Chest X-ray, AP view. Patient: 48 years old, sex F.
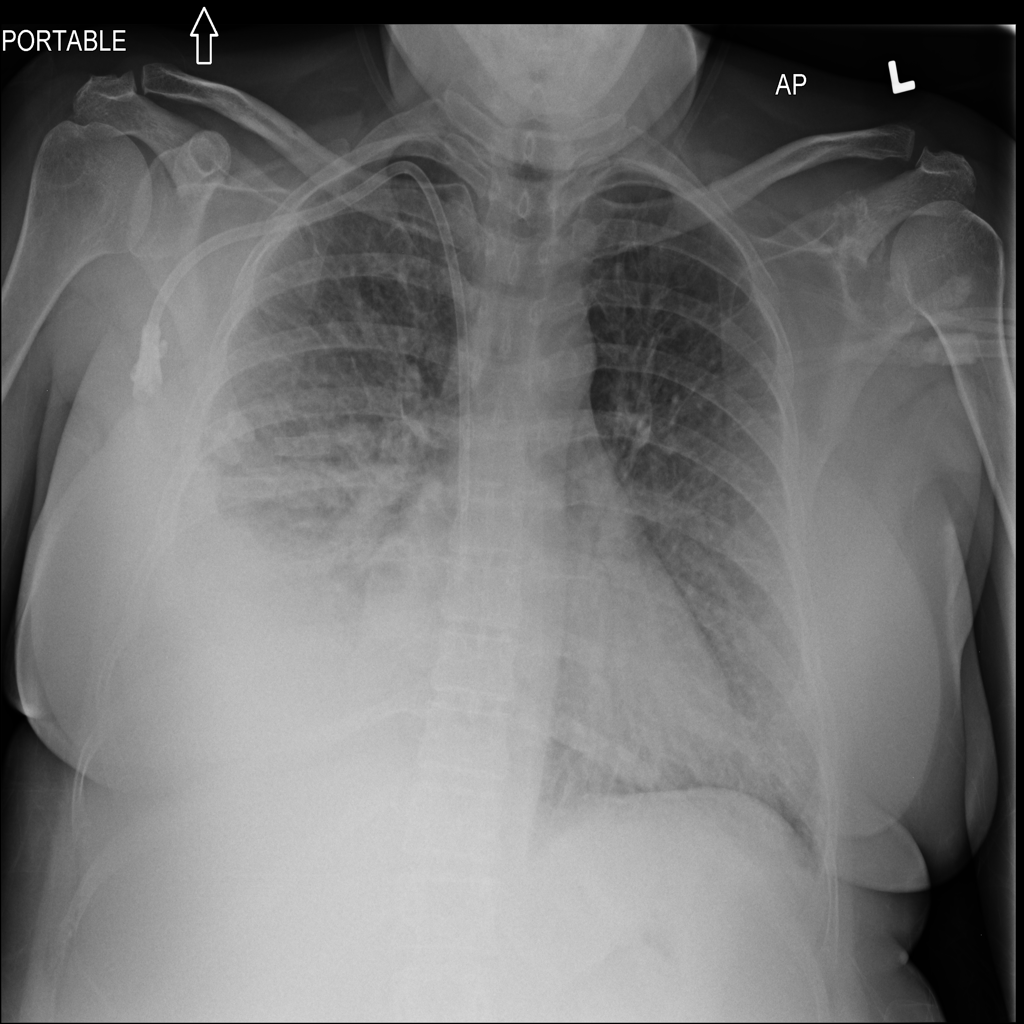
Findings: Effusion